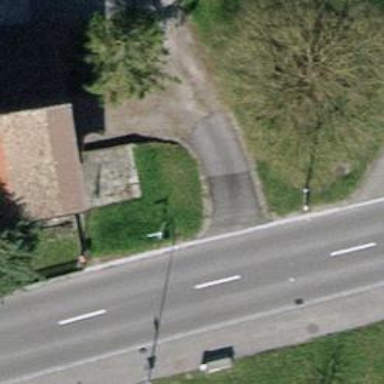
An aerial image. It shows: Guidepost providing information.